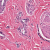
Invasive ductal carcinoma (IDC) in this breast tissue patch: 0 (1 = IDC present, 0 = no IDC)